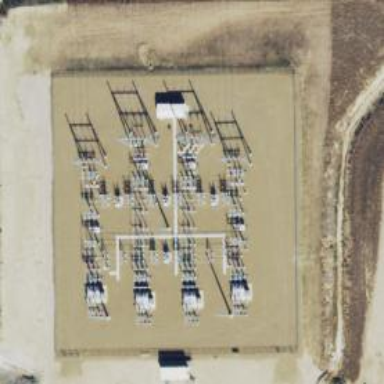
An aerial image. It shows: Switch used for power control.